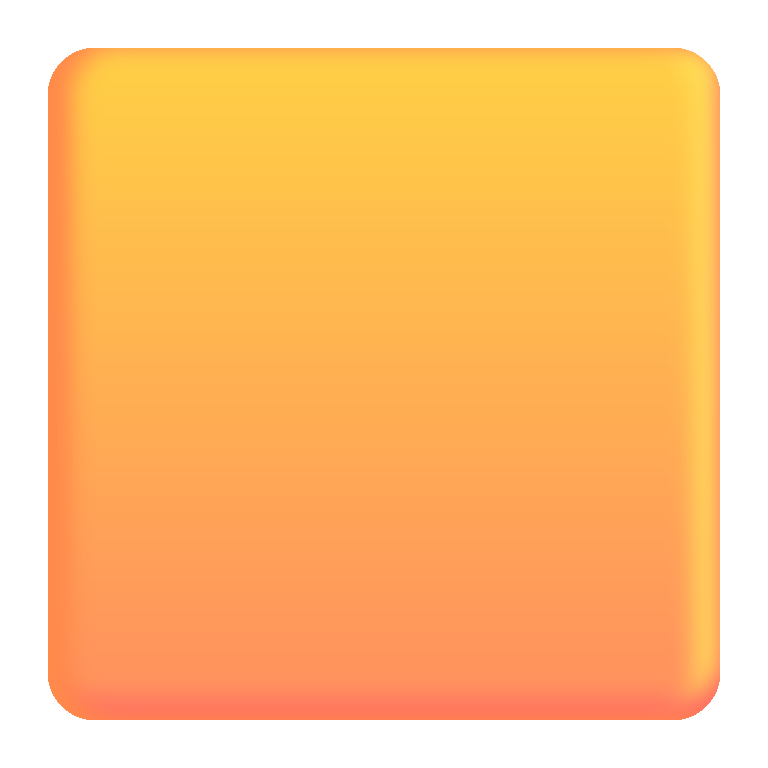
yellow square color